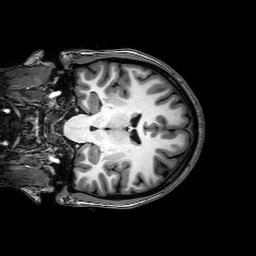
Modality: T1w
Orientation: coronal
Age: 23
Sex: female
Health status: healthy
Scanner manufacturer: philips
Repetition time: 0.008209 s
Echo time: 0.00376 s